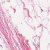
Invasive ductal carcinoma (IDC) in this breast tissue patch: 0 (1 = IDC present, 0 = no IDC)